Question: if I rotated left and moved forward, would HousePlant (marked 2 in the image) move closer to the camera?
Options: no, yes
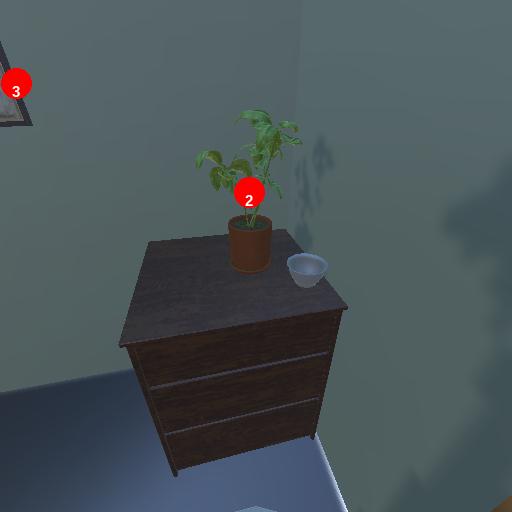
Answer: no